Question: I have form which contains more (dynamic) wrap-segments, I am trying to create object that can be passed through jquery ajax and stored in DB.
PROBLEM is how to create multidimensional object?
this is code I have
DB:
'''
formID wrapSegmentID
pkt formID FK
hldy st
tt
rt
'''
HTML:
'''
<form name="uniqID>
<div name="ws" class="wrapSegment">
<input name="st">
<input name="tt">
<input name="rt">
</div>
<div name="ws" class="wrapSegment">
<input name="st">
<input name="tt">
<input name="rt">
</div>
<!--it can be more .wrapSegment divs-->
<!--it can be more .wrapSegment divs-->
<!--it can be more .wrapSegment divs-->
<label>
<input class="hldy" type="checkbox"> hldy
</label>
<label>
<input class="pkt" type="checkbox"> pkt
</label>
<a class="save">Save</a>
</form>
'''
JS
'''
$('.hero-unit').on('click','.save', function (){
var day = {
dayID : "id",
pkt: "pkt",
hldy: "hldy",
ws: $(".wrapSegment").each(function() {
var inputs = $(this).children(":input");
var wsObj = $.map(inputs, function(item, y) {
return {
key: item.name,
value: $(item).val()
};
});
return (wsObj);
})
};
console.log(day); //
return false;
});
'''
I am getting "ws: parent divs"

but I wish to have it like this
'''
Object { dayID="id", pkt=0, hldy=1, ws=[Object { Object { key="1",value="1"}, Object { key=2, value=2}, {Object { key="1",value="1"}, Object { key=2, value=2} ] }
'''
maybe is the way I am trying to submit form wrong?
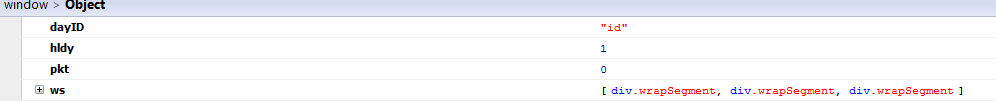
Answer: '$.each' will return a jQuery object. What you want to do is something like:
'''
$('.hero-unit').on('click','.save', function (){
var wsObj = [];
$(".wrapSegment").each(function() {
var inputs = $(this).children(":input");
var inputArray = $.map(inputs, function(item, y) {
return {
key: item.name,
value: $(item).val()
};
});
wsObj.push(inputArray);
});
var day = {
dayID : "id",
pkt: "pkt",
hldy: "hldy",
ws: wsObj
};
console.log(day); //
return false;
});
'''